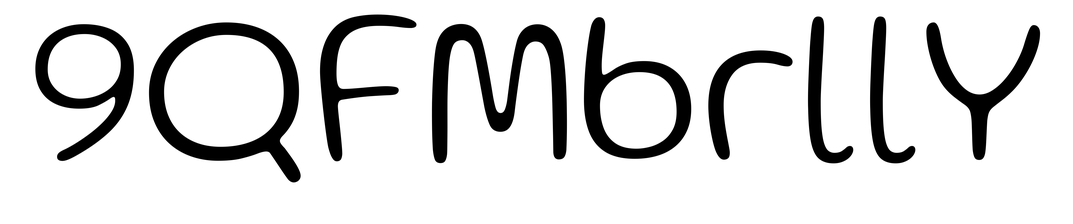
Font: Gluten_ExtraLight